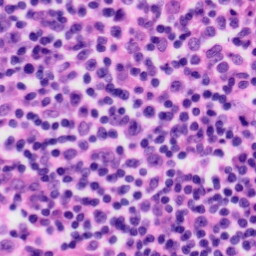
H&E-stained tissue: Tonsil